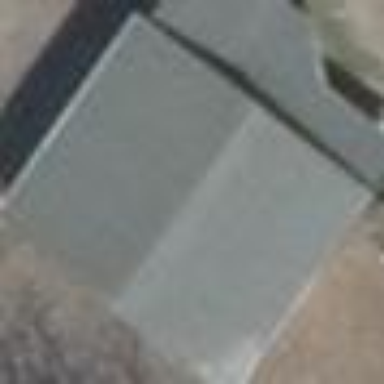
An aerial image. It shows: Gabled building.